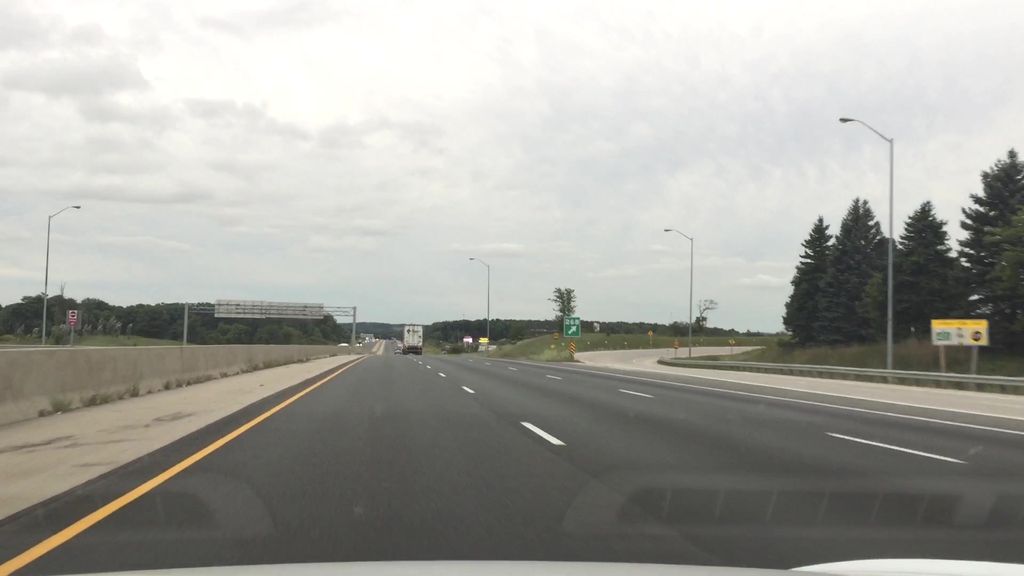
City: kitchener-waterloo